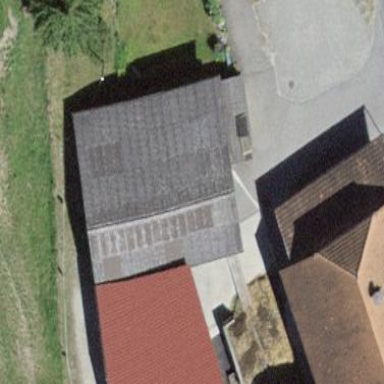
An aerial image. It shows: Rural barn.